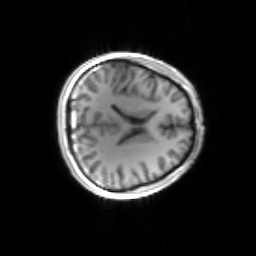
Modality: inplaneT1
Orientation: axial
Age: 22
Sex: male
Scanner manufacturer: siemens
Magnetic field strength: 3 T
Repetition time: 1.2 s
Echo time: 0.00251 s